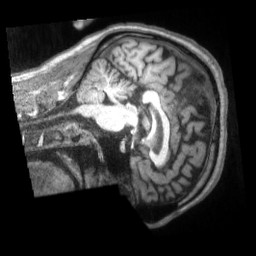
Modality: T1w
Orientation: sagittal
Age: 37
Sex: male